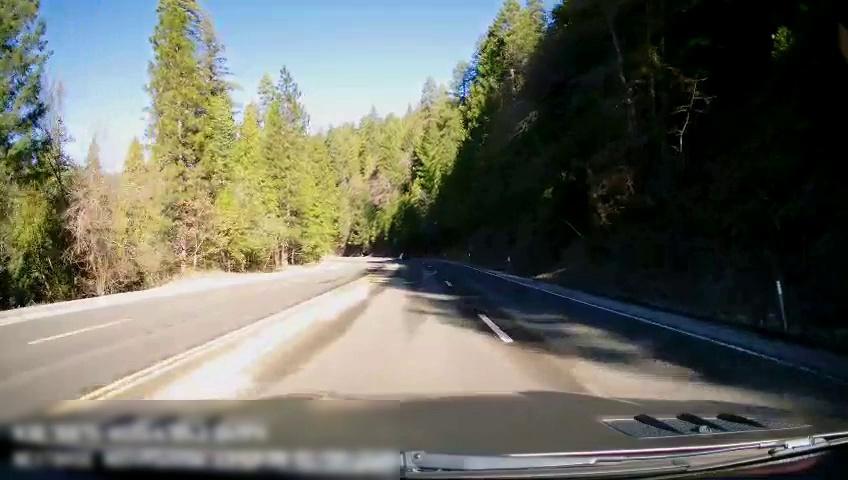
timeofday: Day
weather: Sunny
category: Drivable Space
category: Lanes | Current Lane
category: Lanes | Alternate Lane
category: Lanes | Opposite Lane
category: Lanes | Opposite Lane
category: Lanes | Opposite Lane